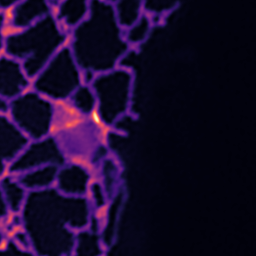
Label: Super-resolution ER image